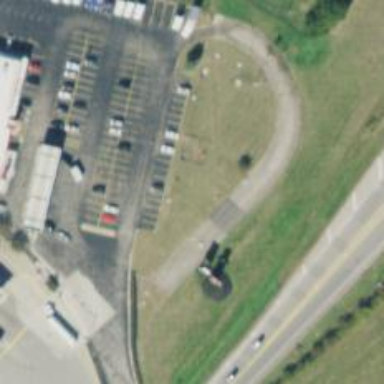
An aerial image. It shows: Rest area on the road.